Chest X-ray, PA view. Patient: 58 years old, sex F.
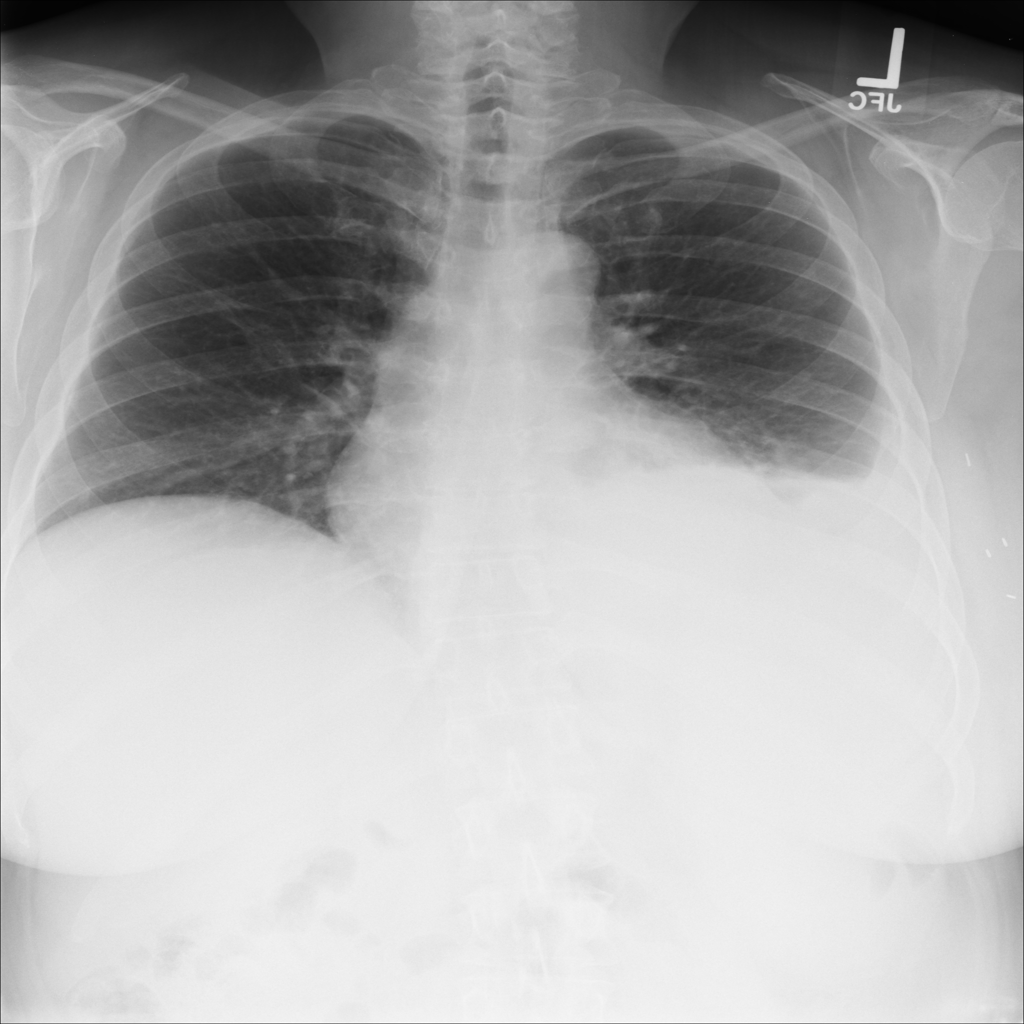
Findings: No Finding